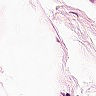
Metastatic tissue present: no